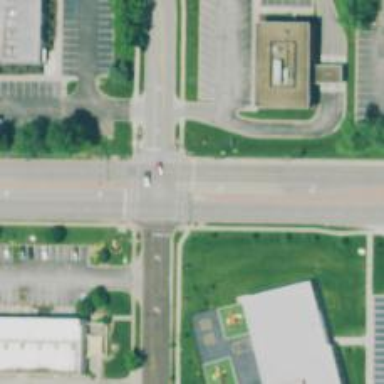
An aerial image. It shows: Solid stop line on the road.